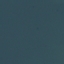
Land use / land cover class: SeaLake